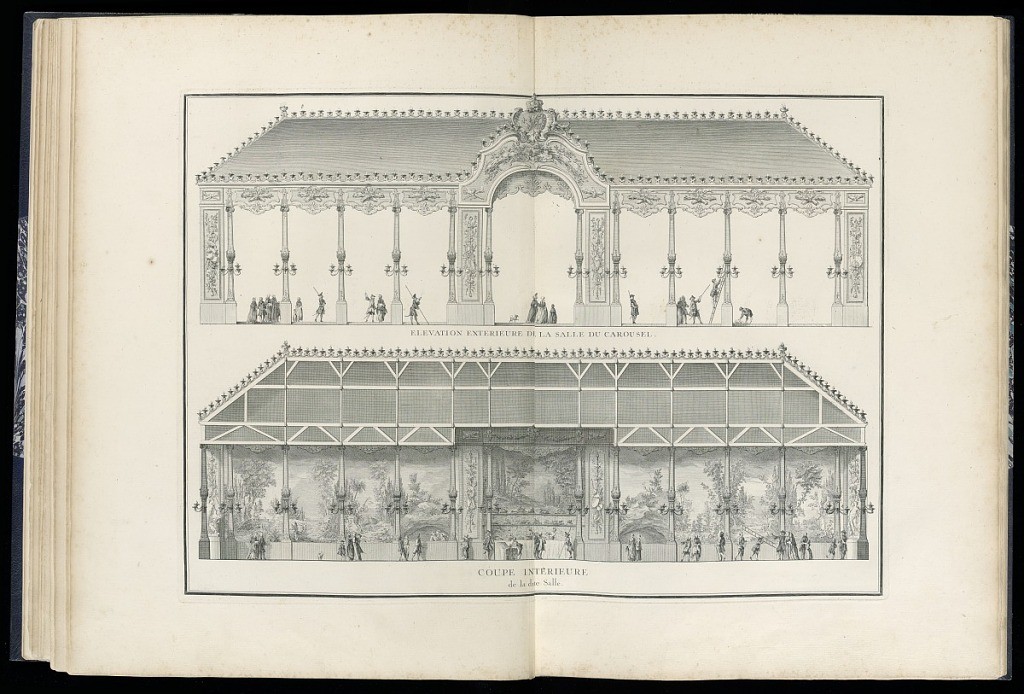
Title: Exterior Elevation and Interior Section of the Room on the Place du Carrousel
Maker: Jean François Blondel, French, 1681–1756
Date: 1751
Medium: Engraving on laid paper
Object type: Bound print
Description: Plate showing elevation and cross-section of the exterior and interior of the long axes of the temporary structure erected on the Place du Carrousel for the celebrations in honor of the marriage of Louis Dauphin and Maria Teresa of Spain given on February 23-26, 1745.